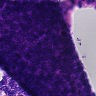
Metastatic tissue present: no